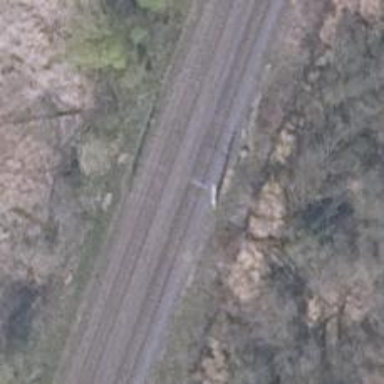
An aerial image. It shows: Milestone along the railway track with catenary mast.